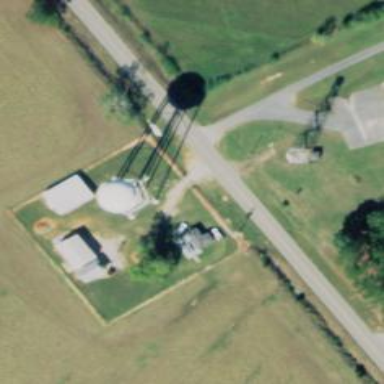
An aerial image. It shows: Water tower that is man-made.